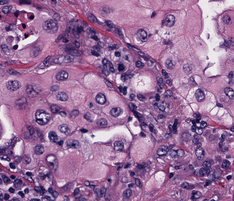
Tumor epithelial tissue: yes
Tumor-associated stroma tissue: no
Normal tissue: no